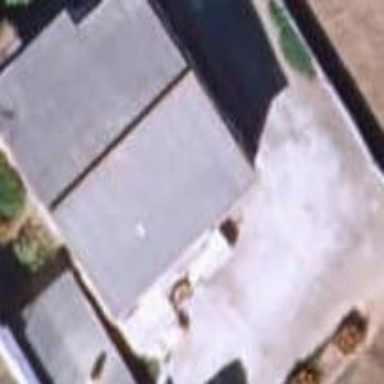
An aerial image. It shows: Simple house.